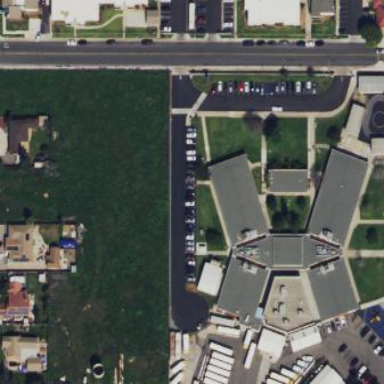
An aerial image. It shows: Education building.